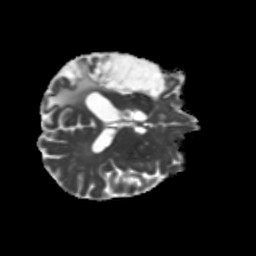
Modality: MD
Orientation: axial
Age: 56
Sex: male
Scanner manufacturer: siemens
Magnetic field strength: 3 T
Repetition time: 5.25 s
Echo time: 0.08 s